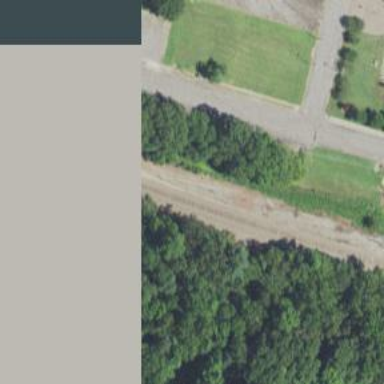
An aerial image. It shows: Disused railway spur line.